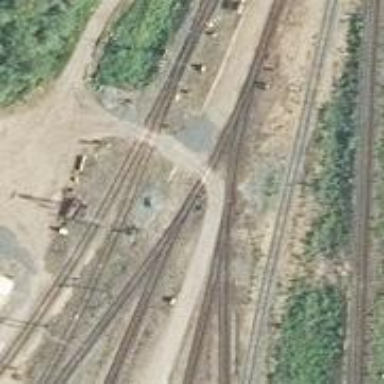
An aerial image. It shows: Railway level crossing.